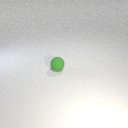
small green rubber sphere